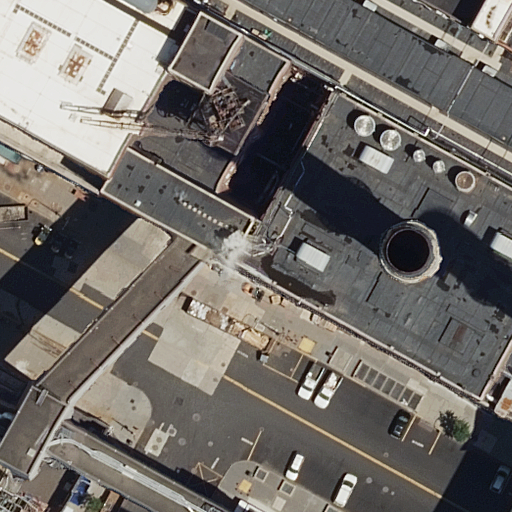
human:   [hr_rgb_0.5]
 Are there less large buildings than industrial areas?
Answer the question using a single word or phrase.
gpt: no

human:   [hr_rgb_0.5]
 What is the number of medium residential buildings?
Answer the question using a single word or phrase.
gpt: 1

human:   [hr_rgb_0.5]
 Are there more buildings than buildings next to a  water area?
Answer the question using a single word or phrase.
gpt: yes

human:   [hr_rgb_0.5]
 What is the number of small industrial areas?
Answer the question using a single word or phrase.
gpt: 0

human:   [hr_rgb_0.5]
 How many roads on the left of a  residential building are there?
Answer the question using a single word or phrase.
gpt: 0

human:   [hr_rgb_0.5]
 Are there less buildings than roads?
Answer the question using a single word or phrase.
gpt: no

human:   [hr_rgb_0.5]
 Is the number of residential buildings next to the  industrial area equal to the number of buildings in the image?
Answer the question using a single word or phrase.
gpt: no

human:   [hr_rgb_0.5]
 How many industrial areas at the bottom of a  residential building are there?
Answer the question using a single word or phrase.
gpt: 0

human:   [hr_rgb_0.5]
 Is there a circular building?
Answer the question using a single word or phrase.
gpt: no

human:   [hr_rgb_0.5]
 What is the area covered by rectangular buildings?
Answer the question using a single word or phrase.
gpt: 1610m2

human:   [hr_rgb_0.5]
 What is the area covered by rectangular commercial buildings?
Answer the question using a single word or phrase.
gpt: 0m2

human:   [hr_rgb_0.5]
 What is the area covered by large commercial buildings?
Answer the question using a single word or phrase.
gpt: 0m2

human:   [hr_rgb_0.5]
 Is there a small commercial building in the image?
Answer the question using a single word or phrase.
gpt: no

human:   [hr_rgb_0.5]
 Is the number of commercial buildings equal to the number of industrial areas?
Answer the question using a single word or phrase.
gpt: no

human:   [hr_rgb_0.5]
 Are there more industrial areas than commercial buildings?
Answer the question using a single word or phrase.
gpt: yes

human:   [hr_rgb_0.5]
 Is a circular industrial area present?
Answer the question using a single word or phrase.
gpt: no

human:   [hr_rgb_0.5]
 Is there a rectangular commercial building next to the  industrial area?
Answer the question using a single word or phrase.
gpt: no

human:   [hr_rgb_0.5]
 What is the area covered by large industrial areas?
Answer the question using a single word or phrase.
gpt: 10218m2

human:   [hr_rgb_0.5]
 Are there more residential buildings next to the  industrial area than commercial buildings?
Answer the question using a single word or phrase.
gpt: yes

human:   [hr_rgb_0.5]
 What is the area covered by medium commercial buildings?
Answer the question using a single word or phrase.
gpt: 0m2

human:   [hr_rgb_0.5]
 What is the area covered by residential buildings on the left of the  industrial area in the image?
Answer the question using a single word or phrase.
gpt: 0m2

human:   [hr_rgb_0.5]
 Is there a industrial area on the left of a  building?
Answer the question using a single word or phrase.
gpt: yes

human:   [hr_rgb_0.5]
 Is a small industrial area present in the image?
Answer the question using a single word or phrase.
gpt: no

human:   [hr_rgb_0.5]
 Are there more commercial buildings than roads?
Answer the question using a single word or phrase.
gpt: no

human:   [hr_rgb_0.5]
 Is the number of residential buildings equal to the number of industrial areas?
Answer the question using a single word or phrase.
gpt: no

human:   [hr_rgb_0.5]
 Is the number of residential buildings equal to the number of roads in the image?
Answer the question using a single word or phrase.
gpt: no

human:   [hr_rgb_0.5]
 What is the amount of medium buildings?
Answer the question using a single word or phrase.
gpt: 1

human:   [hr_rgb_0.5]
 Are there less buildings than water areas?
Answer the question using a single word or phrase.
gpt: no

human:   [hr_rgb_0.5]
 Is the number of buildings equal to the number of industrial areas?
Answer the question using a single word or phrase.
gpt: no

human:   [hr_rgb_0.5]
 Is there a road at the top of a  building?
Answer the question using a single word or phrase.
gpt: no

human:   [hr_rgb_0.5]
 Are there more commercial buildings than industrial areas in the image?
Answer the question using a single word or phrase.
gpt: no

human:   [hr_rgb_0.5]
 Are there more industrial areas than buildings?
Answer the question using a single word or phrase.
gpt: no

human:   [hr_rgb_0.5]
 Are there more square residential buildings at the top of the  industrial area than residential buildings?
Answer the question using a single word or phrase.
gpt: no

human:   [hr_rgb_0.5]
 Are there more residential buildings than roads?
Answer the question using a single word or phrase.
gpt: yes

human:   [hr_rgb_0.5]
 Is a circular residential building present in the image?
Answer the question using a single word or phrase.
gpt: no

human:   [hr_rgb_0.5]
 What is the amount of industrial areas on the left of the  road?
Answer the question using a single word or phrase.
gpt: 1